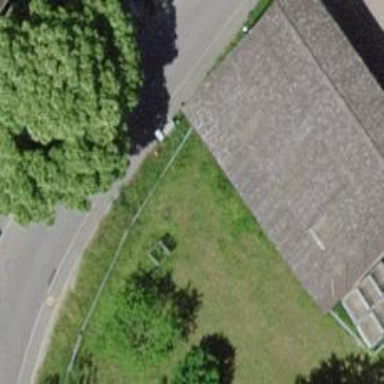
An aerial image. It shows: Garage building.